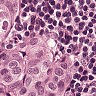
Metastatic tissue present: yes